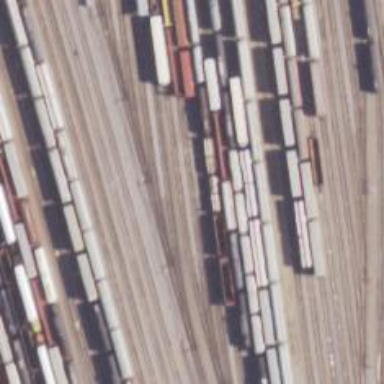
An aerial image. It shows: Railway yard used for servicing trains.